Question: I am trying to add Home button to navigation controller. Therefore I created below class and sub classed my navigation controller. My button appears on my first view. When I navigate to other view(table view in my picture), added button disappears. I am using segues to push to another view.
'''
class ThemedNavigationController: UINavigationController {
override func viewDidLoad() {
super.viewDidLoad()
var home = UIBarButtonItem(image: UIImage(named: "home"), style: UIBarButtonItemStyle.Plain, target: self, action: "doneAction")
navigationBar.topItem?.rightBarButtonItem = home
navigationBar.barTintColor = anaRenk
navigationBar.barStyle = .Black
navigationBar.titleTextAttributes = [NSFontAttributeName: UIFont(name: sansSerifName, size: 17)!]
UIBarButtonItem.appearance().setTitleTextAttributes(
[NSFontAttributeName: UIFont(name: sansSerifName, size: 17)!],
forState: .Normal)
}
func doneAction() { // [6]
self.navigationController?.popToRootViewControllerAnimated(true)
}
}
'''

Before my mainViewController didn't have navigation controller. Instead each button was pushing new viewcontrollers which had separate navigation controllers and my code was working. I will appreciate if you can tell me how can I fix this issue.
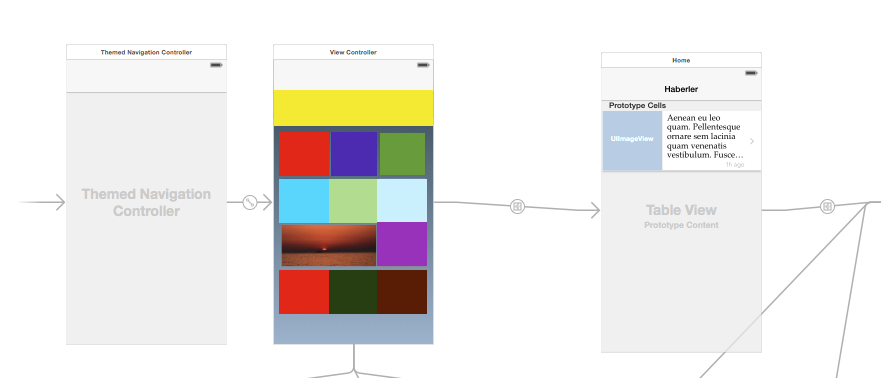
Answer: You have to add the buttons in each controller as the nav bar updates for each controller when pushed on. hence why the back button label changes.
So put the same code in each controller you want a home button for.
I would not put any of the code in the Nav controller itself. Start with the first controller you want to pop home from.
Easier to drag a bar button item in using storyboard, then create an action for it which pops to root.